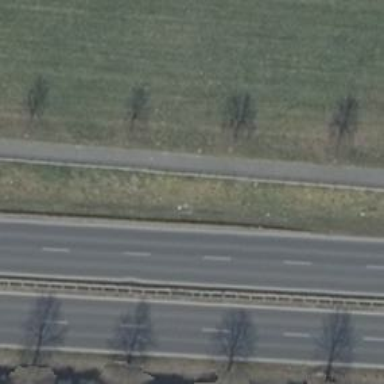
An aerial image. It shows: Avenue of deciduous broadleaved trees.